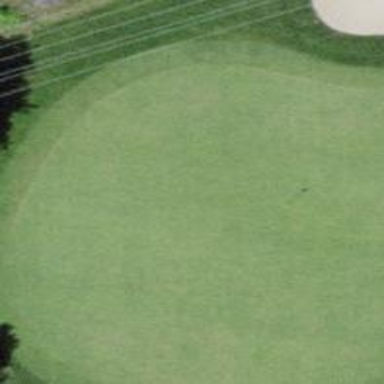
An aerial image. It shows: View of golf hole.